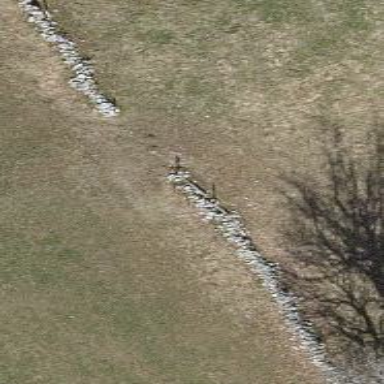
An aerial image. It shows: Stone wall as barrier.